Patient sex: M
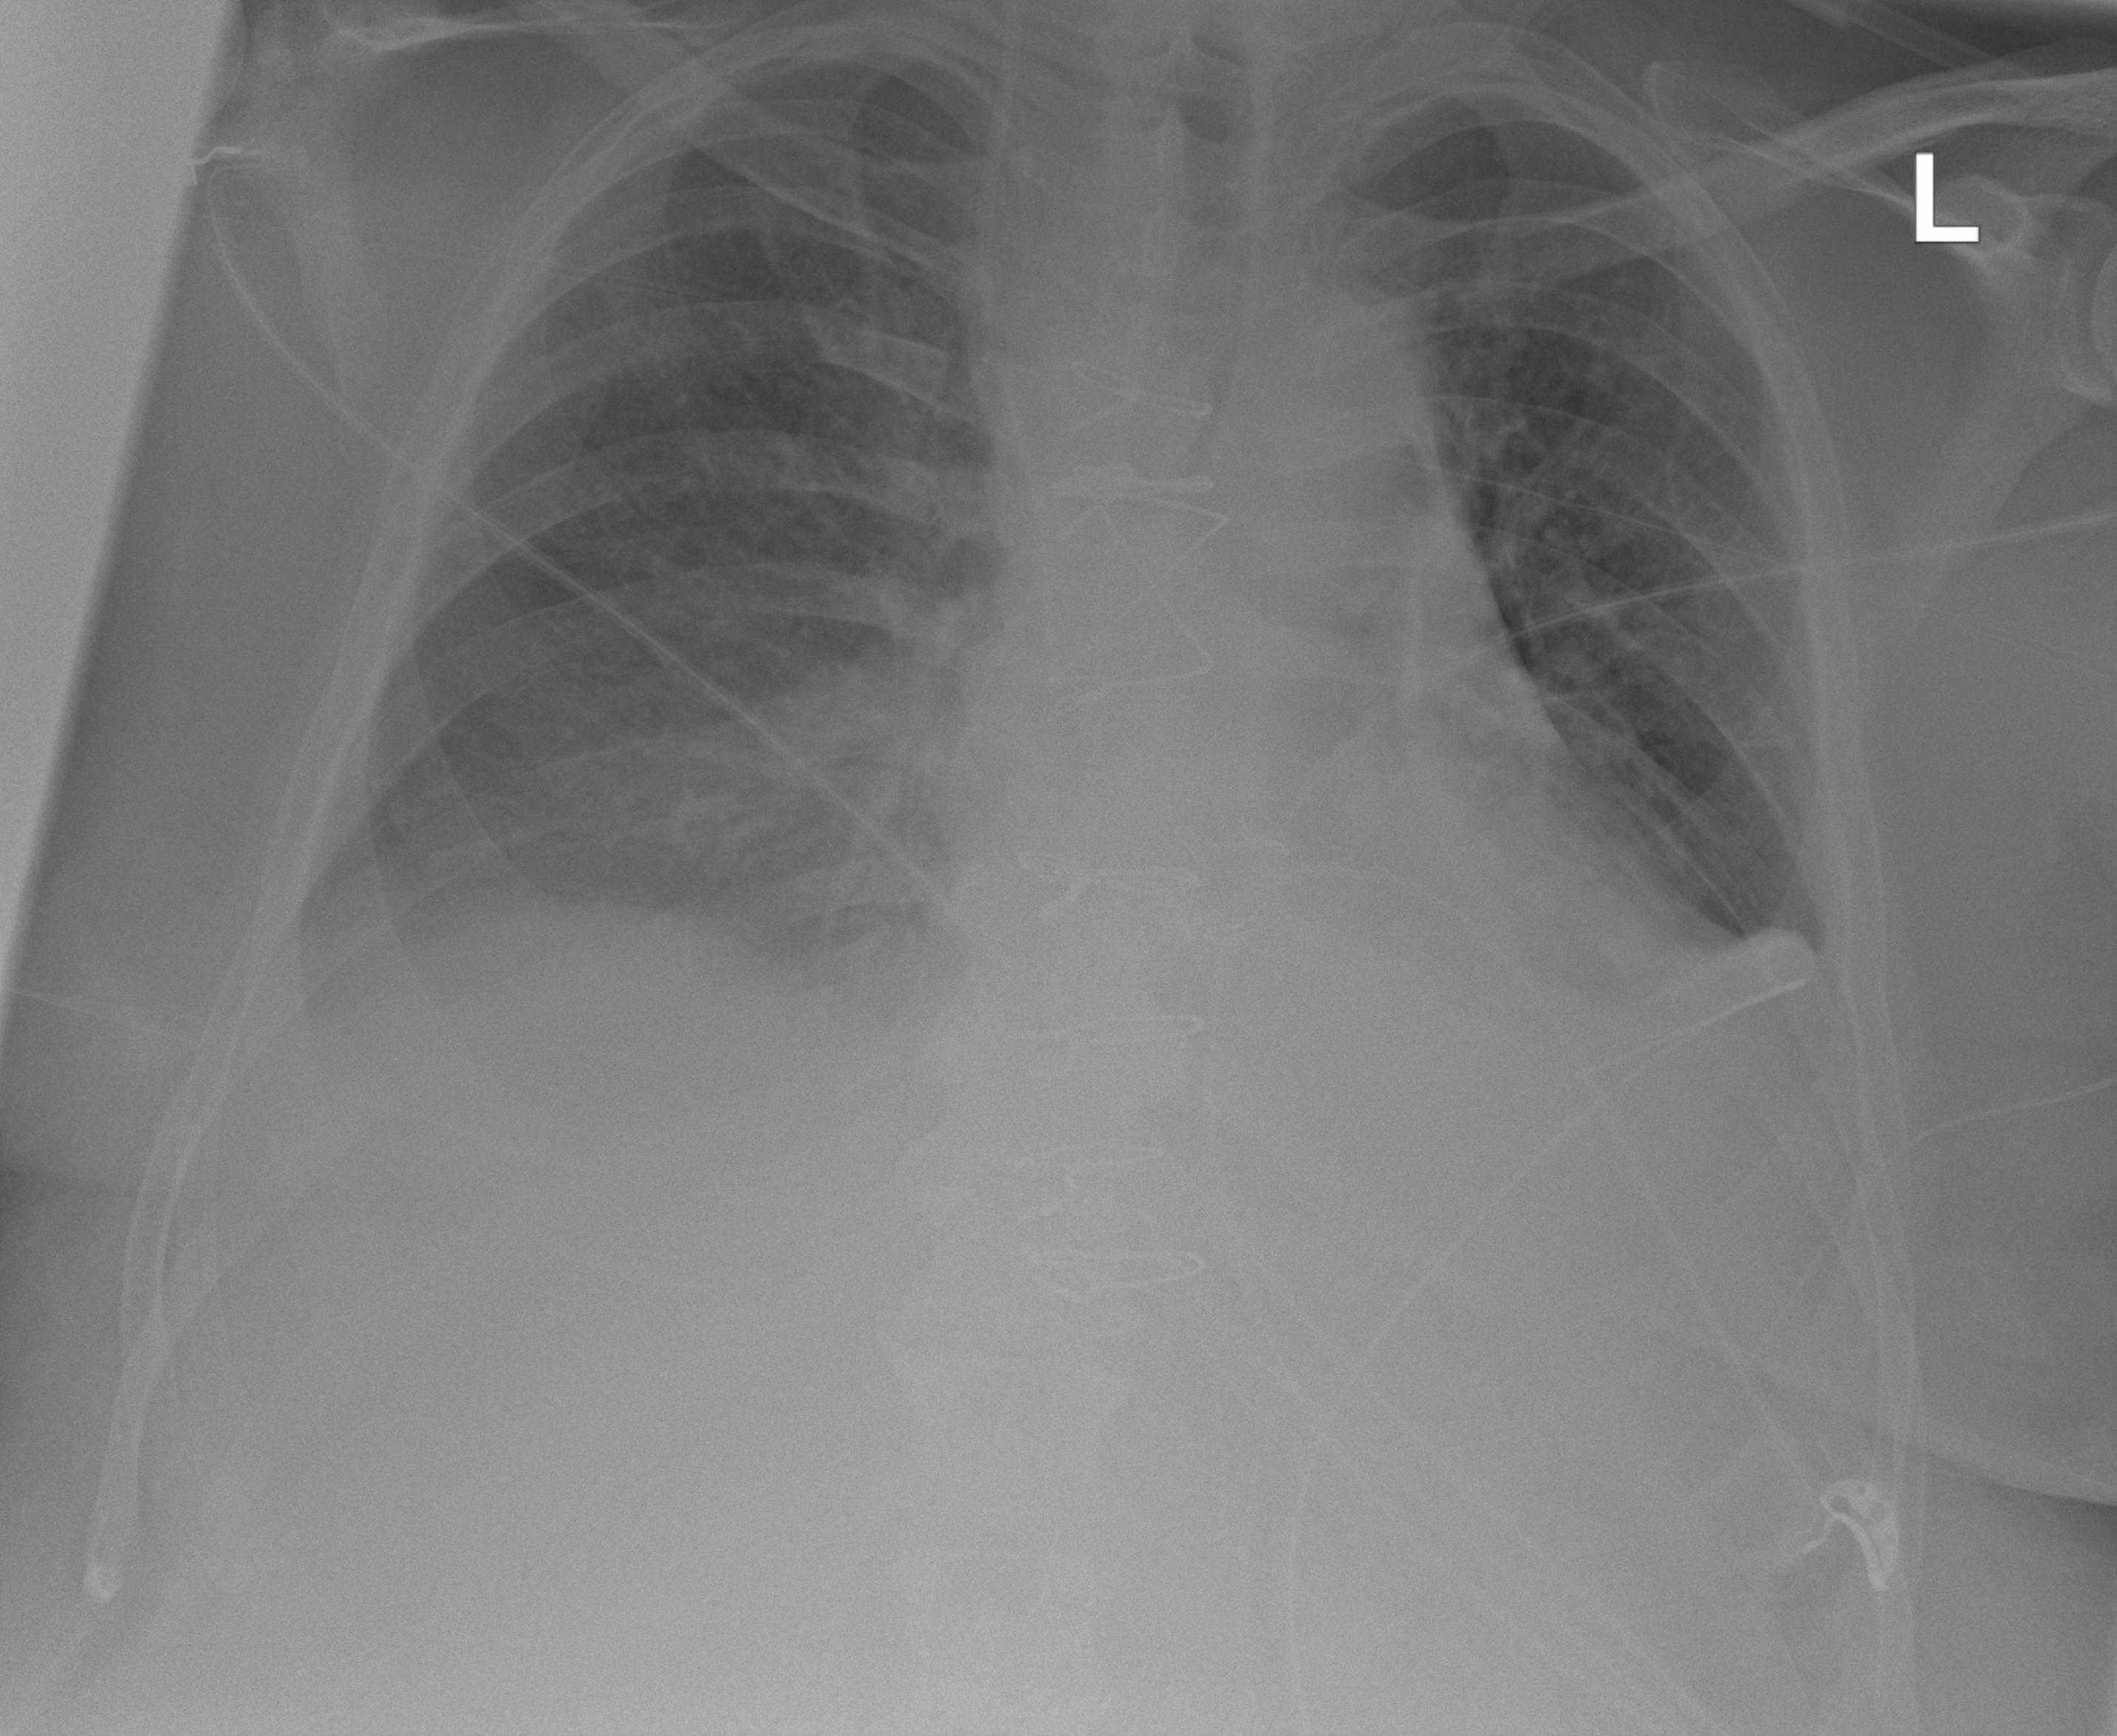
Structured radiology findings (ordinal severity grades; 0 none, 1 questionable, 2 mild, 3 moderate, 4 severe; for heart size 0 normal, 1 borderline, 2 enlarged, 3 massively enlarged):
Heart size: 2
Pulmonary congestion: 0
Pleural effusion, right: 2
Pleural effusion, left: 3
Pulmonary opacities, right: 1
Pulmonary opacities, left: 0
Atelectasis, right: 2
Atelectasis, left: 3